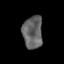
Tissue: prostate
Cell type: T cells
Senescence score: 0.3026
Nuclear area (px): 636
Mean DAPI intensity: 100.071